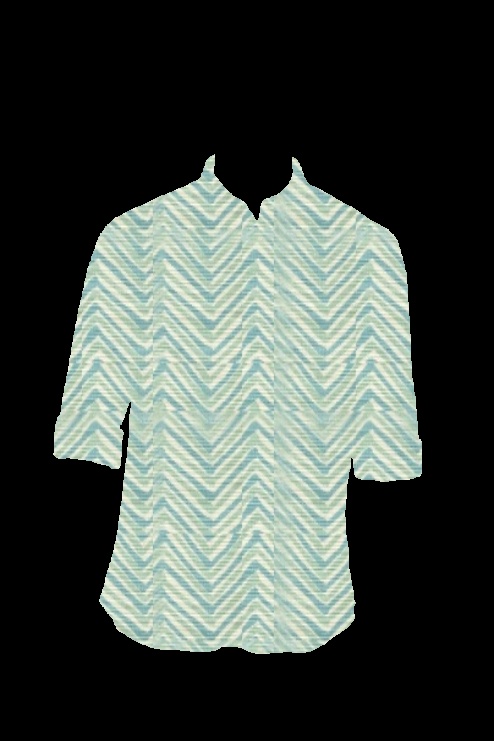
mint green chevron tee